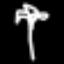
Label: palm tree